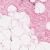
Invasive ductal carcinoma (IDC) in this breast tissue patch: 0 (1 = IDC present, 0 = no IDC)